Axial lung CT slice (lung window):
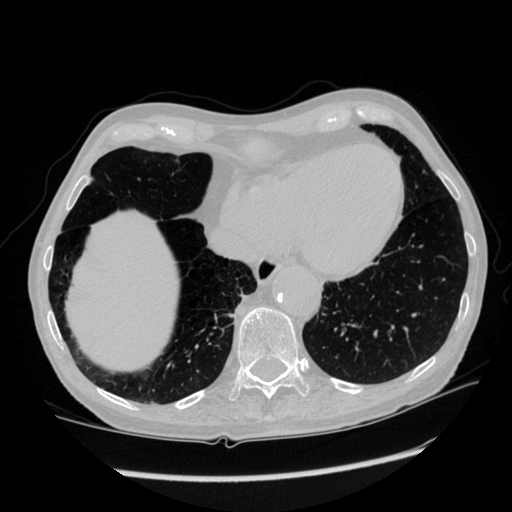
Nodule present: no